高二 · 代数
若 $x, y$ 满足 $|x| \leq 1-y$, 且 $y \geq-1$, 则 $3 x+y$ 的最大值为 $(\quad)$
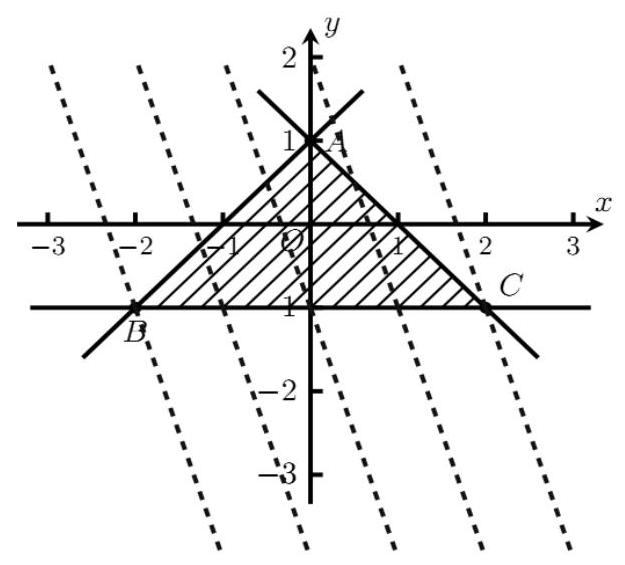
A. -7
B. 1
C. 5
D. 7
答案: C
解析: 由题意 $\left\{\begin{array}{l}-1 \leq y \\ y-1 \leq x \leq 1-y\end{array}\right.$, 作出可行域如图阴影部分所示.

设 $z=3 x+y, y=z-3 x$, 当直线 $l_{0}: y=z-3 x$ 经过点 $(2,-1)$ 时, $z$ 取最大值 5故选 C.

【名师点睛】本题是简单线性规划问题的基本题型,根据“画、移、解”等步骤可得解,题目难度不大,注重了基础知识。基本技能的考查.